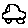
Label: car